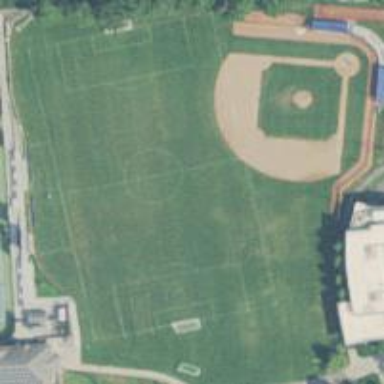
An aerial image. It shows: Baseball pitch for leisure and sports activities.